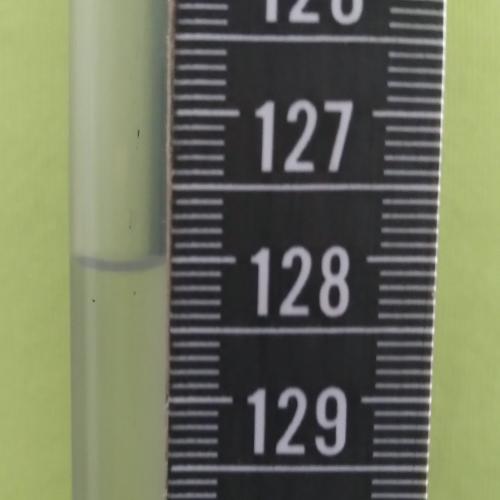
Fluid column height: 128.0 cm